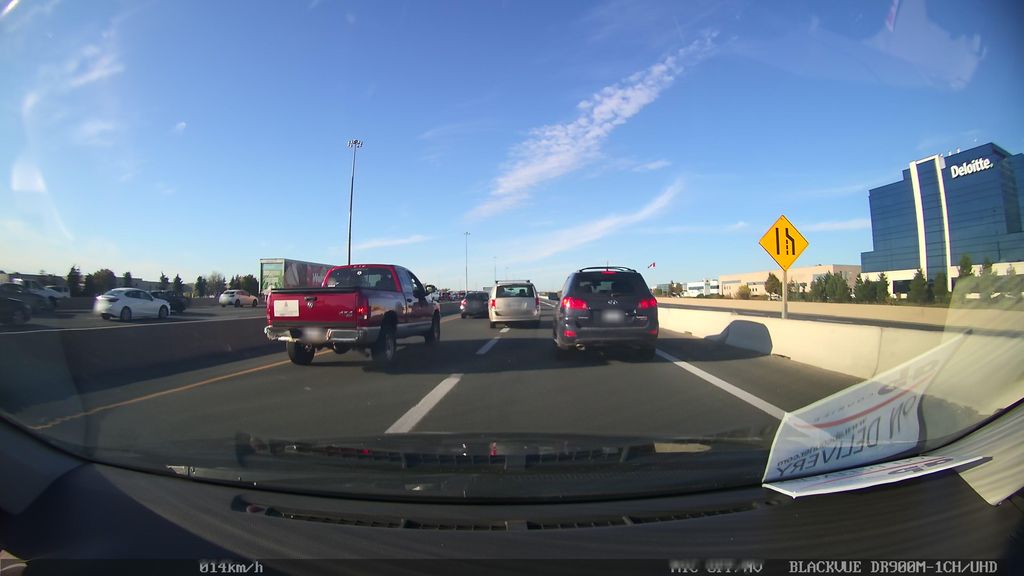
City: toronto